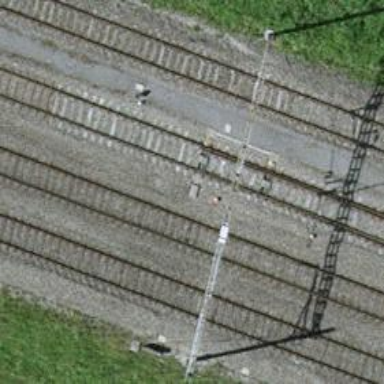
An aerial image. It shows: Railway switch.